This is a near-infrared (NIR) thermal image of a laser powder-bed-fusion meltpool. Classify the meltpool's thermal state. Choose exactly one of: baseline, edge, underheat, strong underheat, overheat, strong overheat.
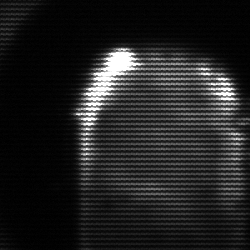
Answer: baseline